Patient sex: F
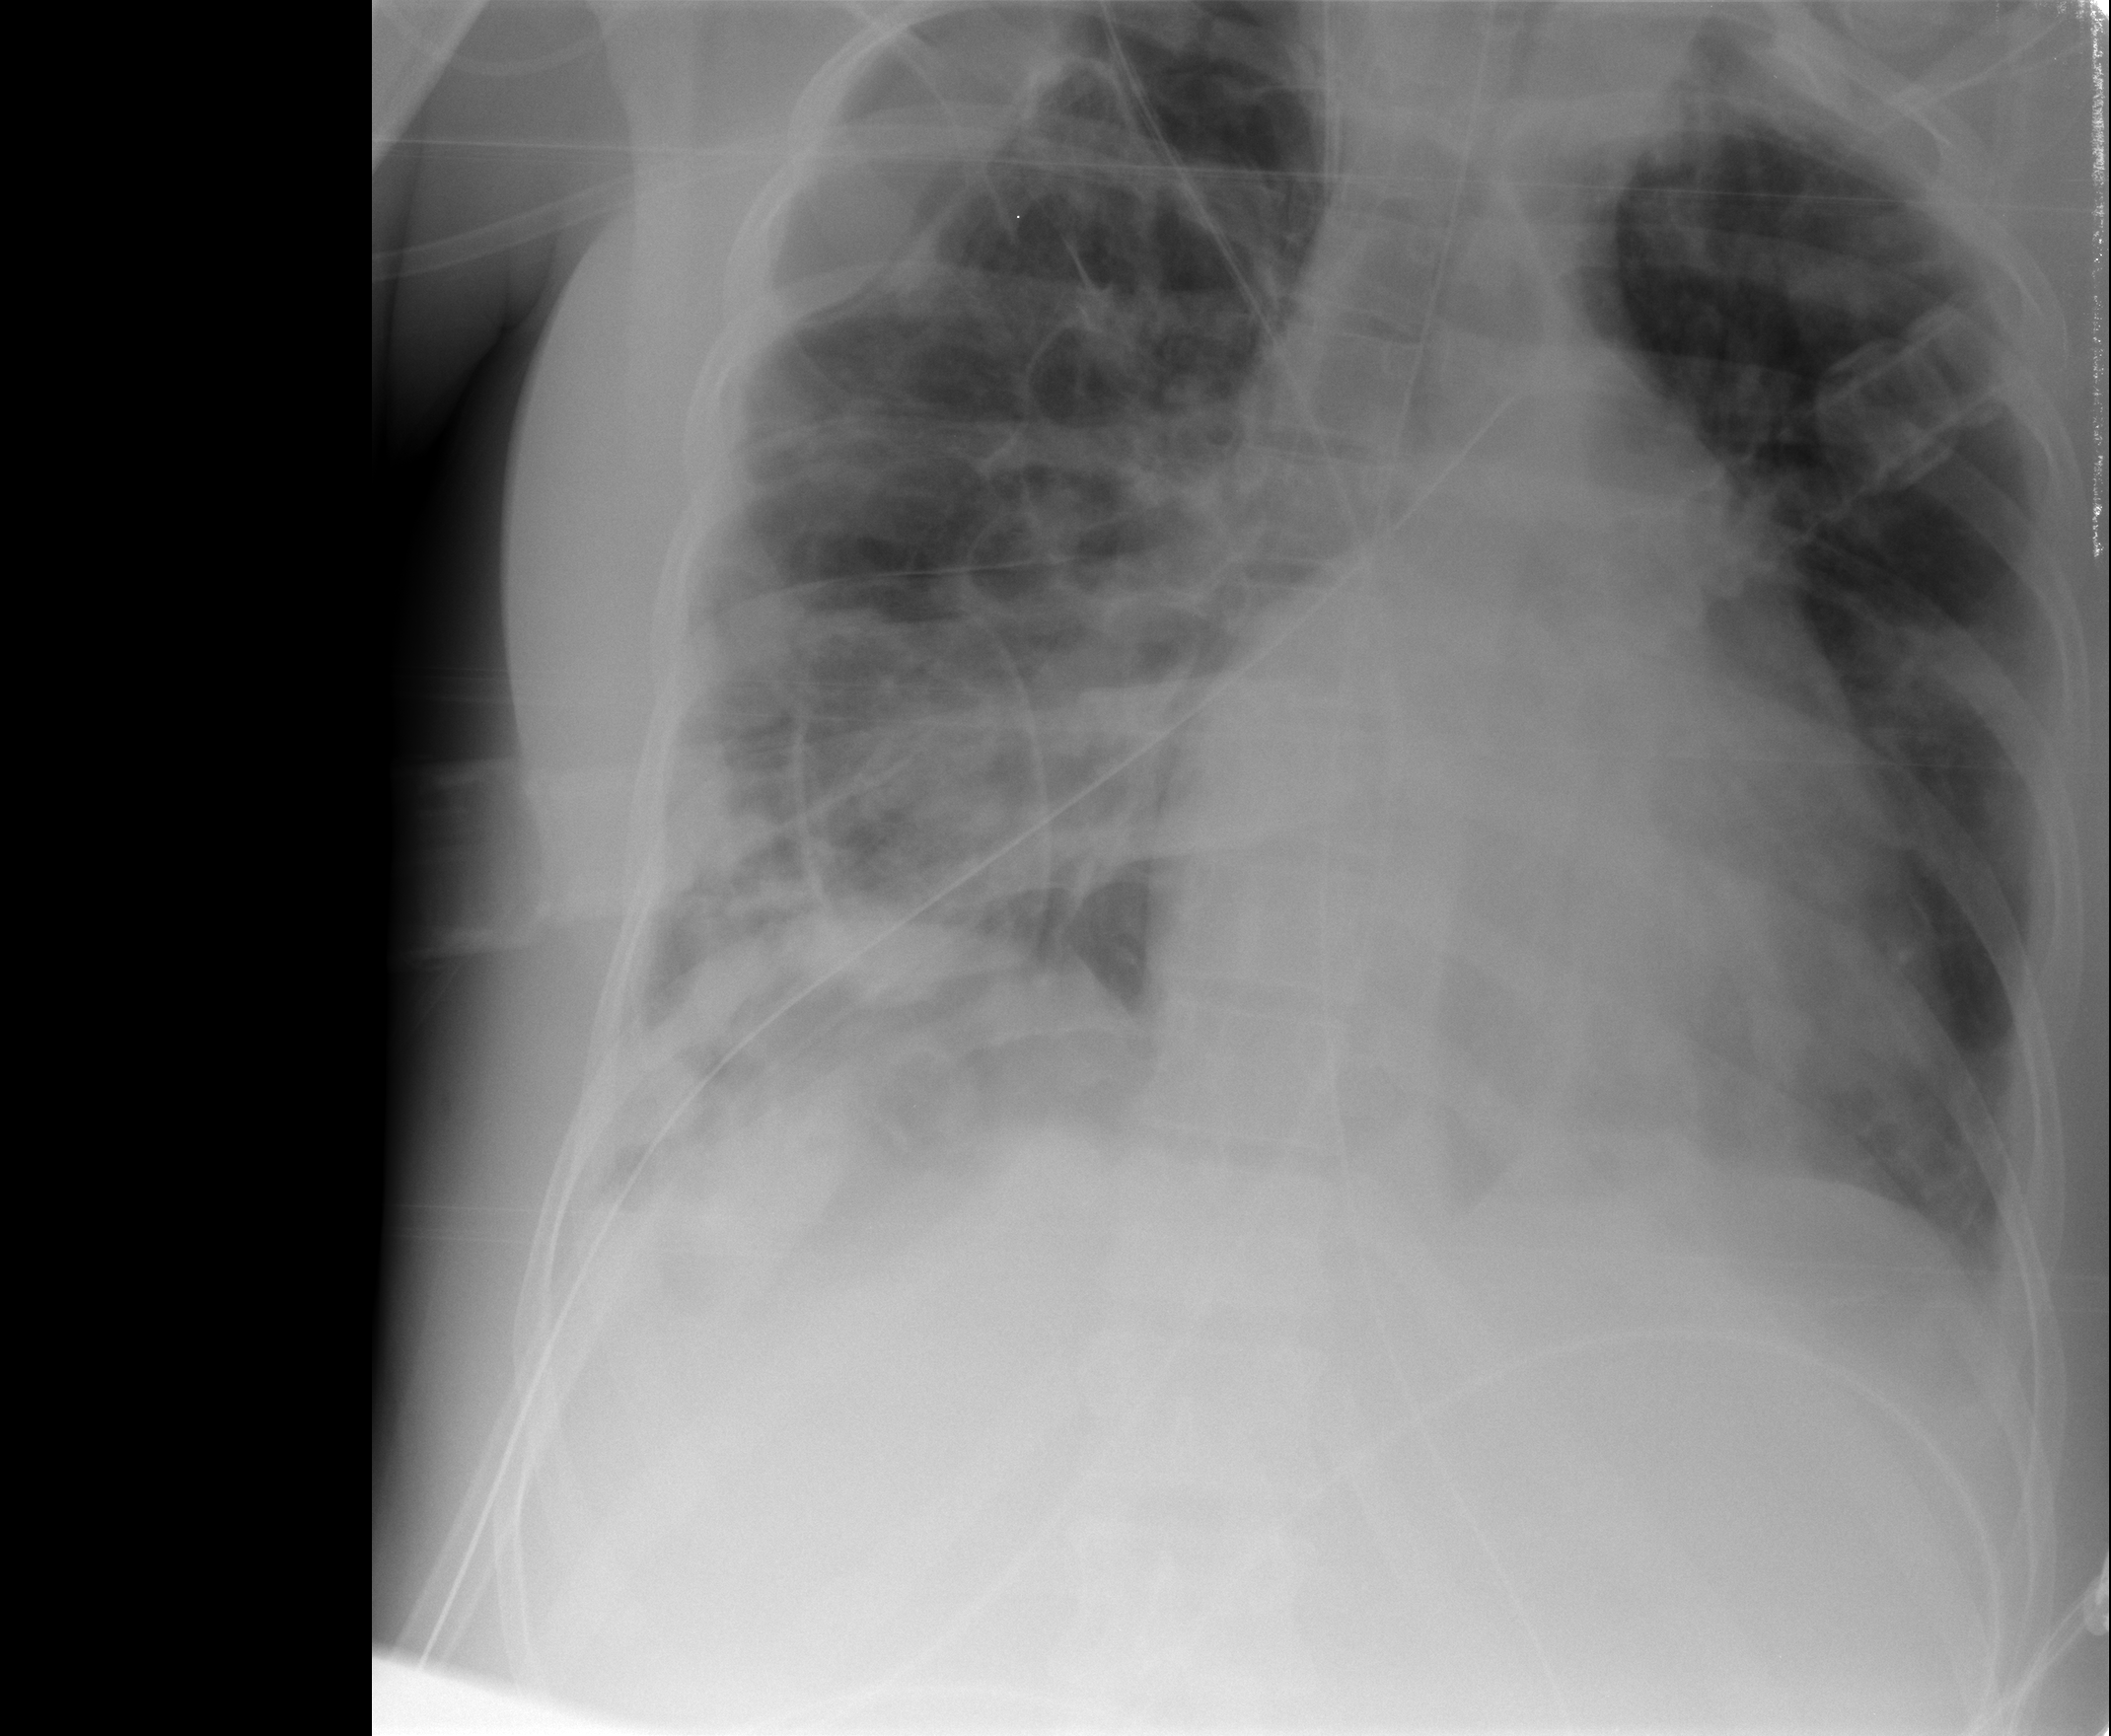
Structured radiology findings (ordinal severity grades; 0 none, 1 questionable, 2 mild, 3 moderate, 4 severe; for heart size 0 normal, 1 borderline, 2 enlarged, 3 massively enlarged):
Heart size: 2
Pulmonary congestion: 2
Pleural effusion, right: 2
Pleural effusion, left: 2
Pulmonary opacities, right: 3
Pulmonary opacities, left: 2
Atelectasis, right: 3
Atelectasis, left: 2